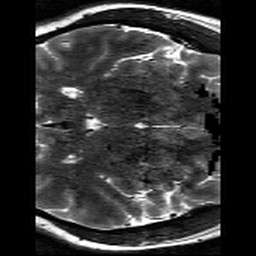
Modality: T2w
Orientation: axial